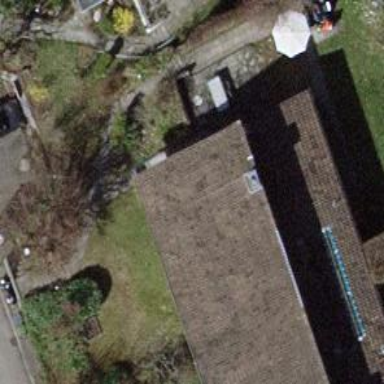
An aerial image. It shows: Building with gabled roof.